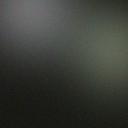
Screen state: off